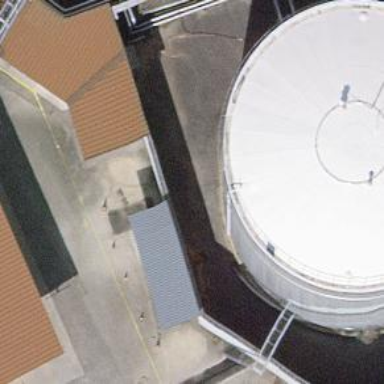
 man-made structure designed for storing gases."